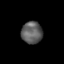
Tissue: skin
Cell type: Epithelial cells
Senescence score: 0.2688
Nuclear area (px): 456
Mean DAPI intensity: 93.539